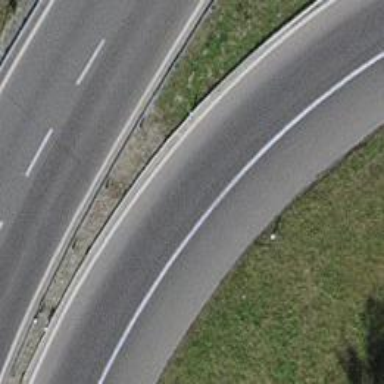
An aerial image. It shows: Asphalt motorway link.